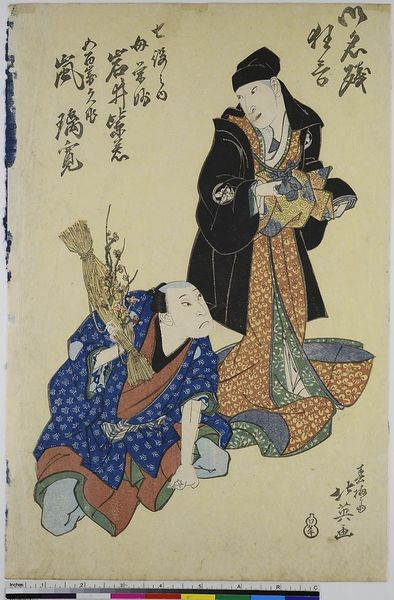
Titel: Sieben Rollen der Abschiedsvorstellung: Die Schauspieler Iwai Shijaku als die Mutter Eimyo und Arashi Rikan als Gohyakuzaki Kyusaku
Künstler: Shunbaisai Hokuei
Standort: Hamburg
Institution: Museum für Kunst und Gewerbe Hamburg
Schlagwörter: theater, holzschnitt, druckgraphik, druckgrafik, zeit, schauspieler, farbholzschnitt, schauspielerin, kabuki, edo, reproduktionen, druckerzeugnisse, theaterkostüm, theateraufführung, ukiyo